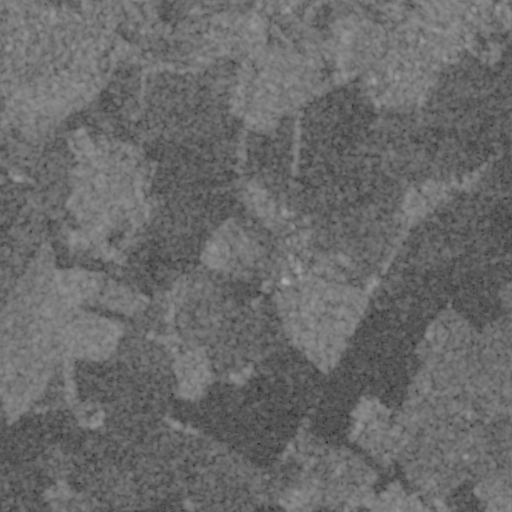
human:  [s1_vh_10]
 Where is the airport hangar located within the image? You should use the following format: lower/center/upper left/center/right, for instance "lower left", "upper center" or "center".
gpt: The airport hangar is located in the upper left of the image.
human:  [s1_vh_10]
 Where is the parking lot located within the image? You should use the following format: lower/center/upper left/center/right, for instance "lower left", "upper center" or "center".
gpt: The parking lot is located in the center right of the image.
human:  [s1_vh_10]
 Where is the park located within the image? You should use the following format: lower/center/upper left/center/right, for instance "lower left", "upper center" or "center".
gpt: There is no park in the image.

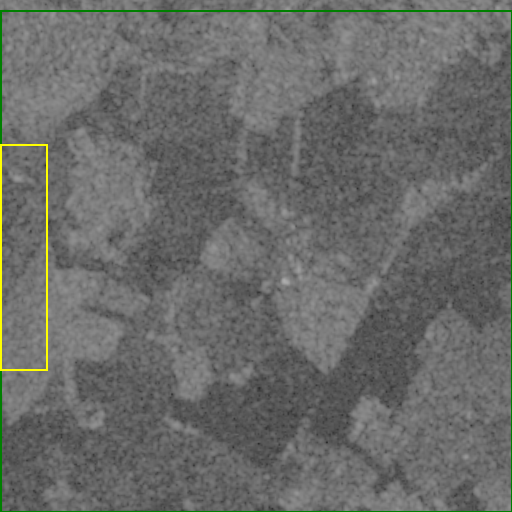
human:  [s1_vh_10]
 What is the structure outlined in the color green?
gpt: The structure outlined in green is a crop field.
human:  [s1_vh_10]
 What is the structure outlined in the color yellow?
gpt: The structure outlined in yellow is a park.
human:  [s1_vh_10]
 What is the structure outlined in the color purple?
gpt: There is no purple outline.